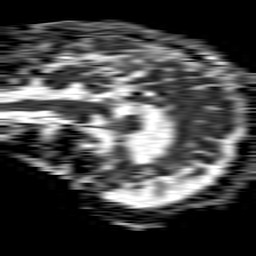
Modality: ADC
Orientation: sagittal
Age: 69
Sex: female
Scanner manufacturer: philips
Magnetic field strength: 1.5 T
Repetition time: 4.6 s
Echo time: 0.08517 s